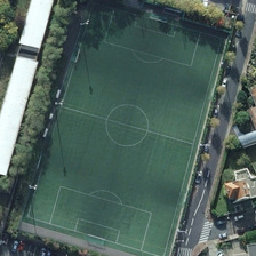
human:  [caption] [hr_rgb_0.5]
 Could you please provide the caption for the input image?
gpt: There is a football field opposite the house. There are trees and parked cars.

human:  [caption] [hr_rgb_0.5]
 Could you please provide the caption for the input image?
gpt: In front of the houses there is a football field with trees and cars parked.

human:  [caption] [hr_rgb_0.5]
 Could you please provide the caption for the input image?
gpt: On the other side of the house is a soccer field with trees and parked cars.

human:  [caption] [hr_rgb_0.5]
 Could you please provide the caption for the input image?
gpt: Soccer field is surrounded by several trees and next to the neighborhood.

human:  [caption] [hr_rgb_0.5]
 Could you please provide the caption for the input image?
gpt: The football field is surrounded by trees, next to a block.